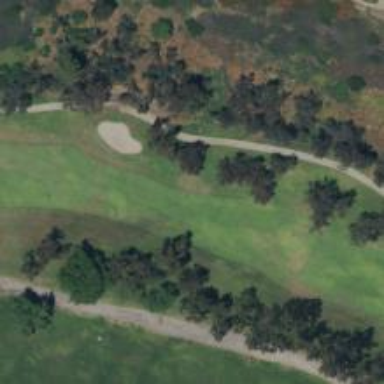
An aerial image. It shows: Golf hole.